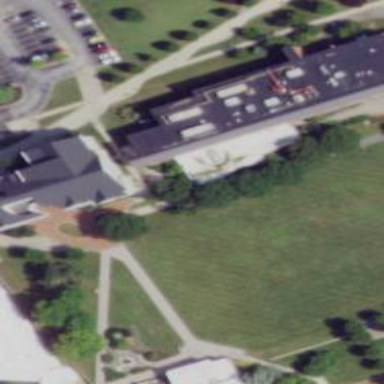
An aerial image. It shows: University building.